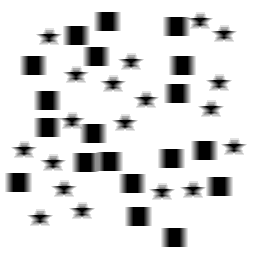
Squares: 19
Triangles: 0
Stars: 19
Total shapes: 38